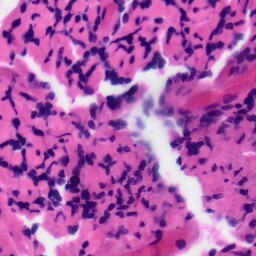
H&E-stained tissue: Tonsil